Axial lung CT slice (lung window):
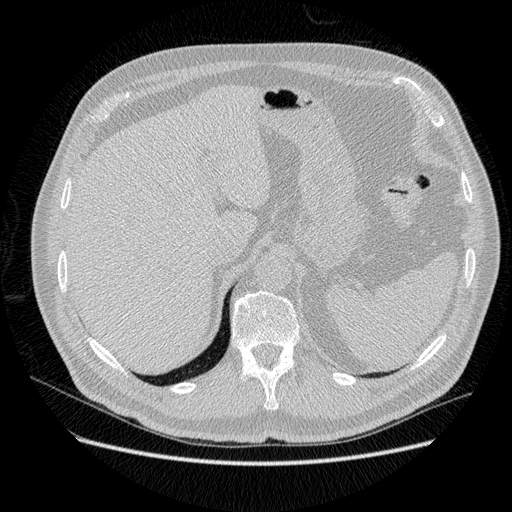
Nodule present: no